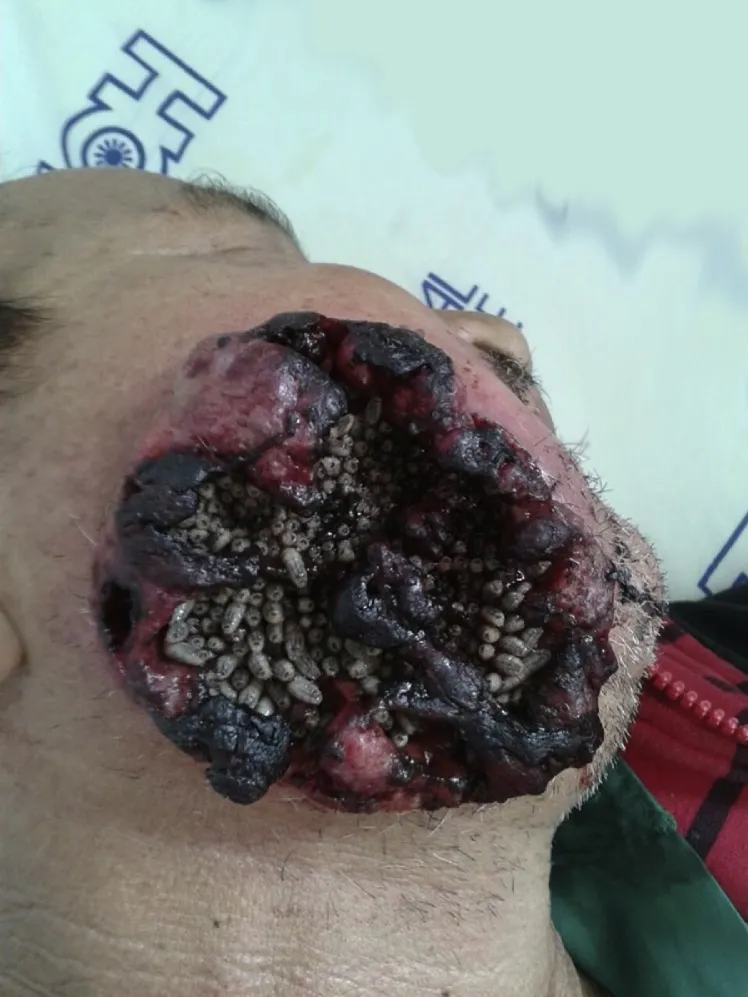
Extensive facial lesion with presence of multiple larvae.
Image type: medical_photograph (other_medical_photograph)